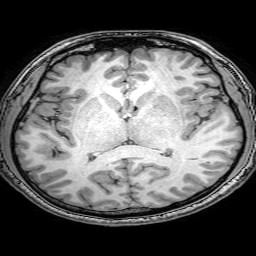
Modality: T1w
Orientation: coronal
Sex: male
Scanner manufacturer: philips
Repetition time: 0.008185 s
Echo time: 0.00376 s